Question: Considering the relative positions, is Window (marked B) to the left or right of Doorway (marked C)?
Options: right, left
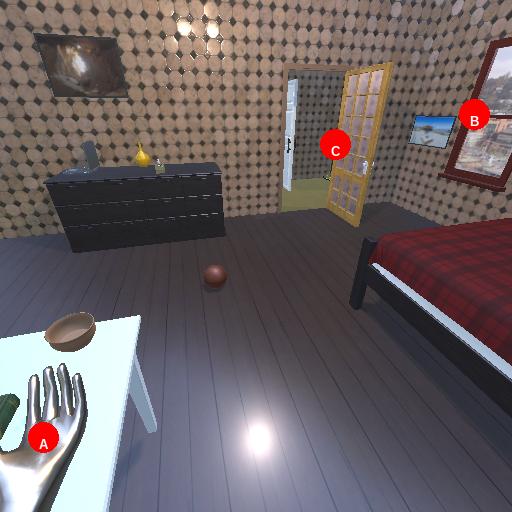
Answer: right